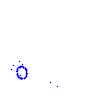
Particle: kaon